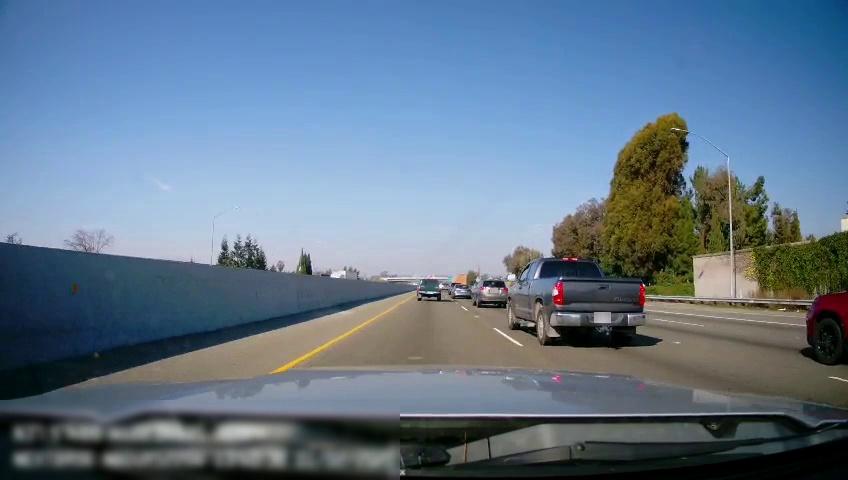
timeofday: Day
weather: Sunny
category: Drivable Space
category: Vehicles | Truck
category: Vehicles | SUV
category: Vehicles | Car
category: Vehicles | SUV
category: Vehicles | Truck
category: Vehicles | Truck
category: Lanes | Alternate Lane
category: Lanes | Current Lane
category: Lanes | Alternate Lane
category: Lanes | Alternate Lane
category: Lanes | Alternate Lane